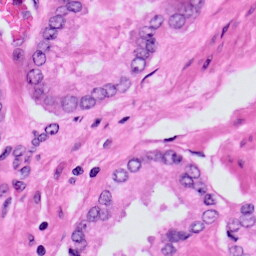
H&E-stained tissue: Prostate